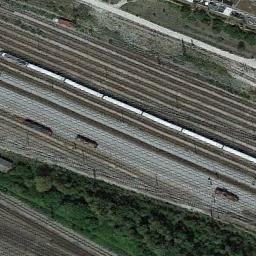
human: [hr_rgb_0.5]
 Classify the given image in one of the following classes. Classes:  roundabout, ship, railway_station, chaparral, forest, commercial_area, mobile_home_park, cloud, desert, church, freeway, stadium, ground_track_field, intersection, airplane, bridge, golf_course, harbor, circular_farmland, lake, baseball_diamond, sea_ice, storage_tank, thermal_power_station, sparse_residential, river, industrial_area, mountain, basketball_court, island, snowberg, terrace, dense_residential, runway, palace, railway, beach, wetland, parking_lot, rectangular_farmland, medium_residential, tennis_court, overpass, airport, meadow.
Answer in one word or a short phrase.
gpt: railway